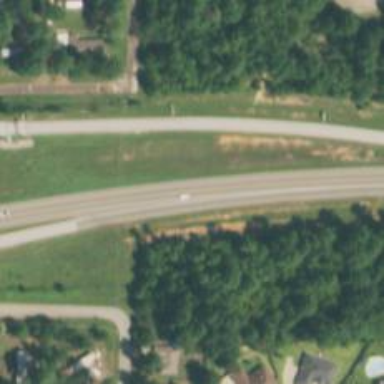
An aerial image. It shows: Trunk highway with expressway features.